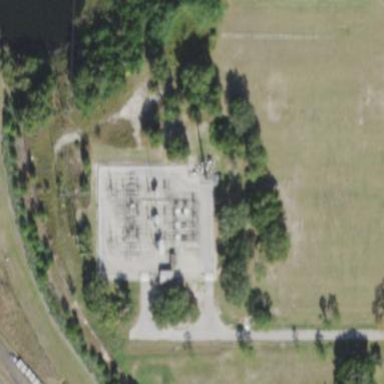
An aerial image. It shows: Distribution level power substation enclosed by fence.